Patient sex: F
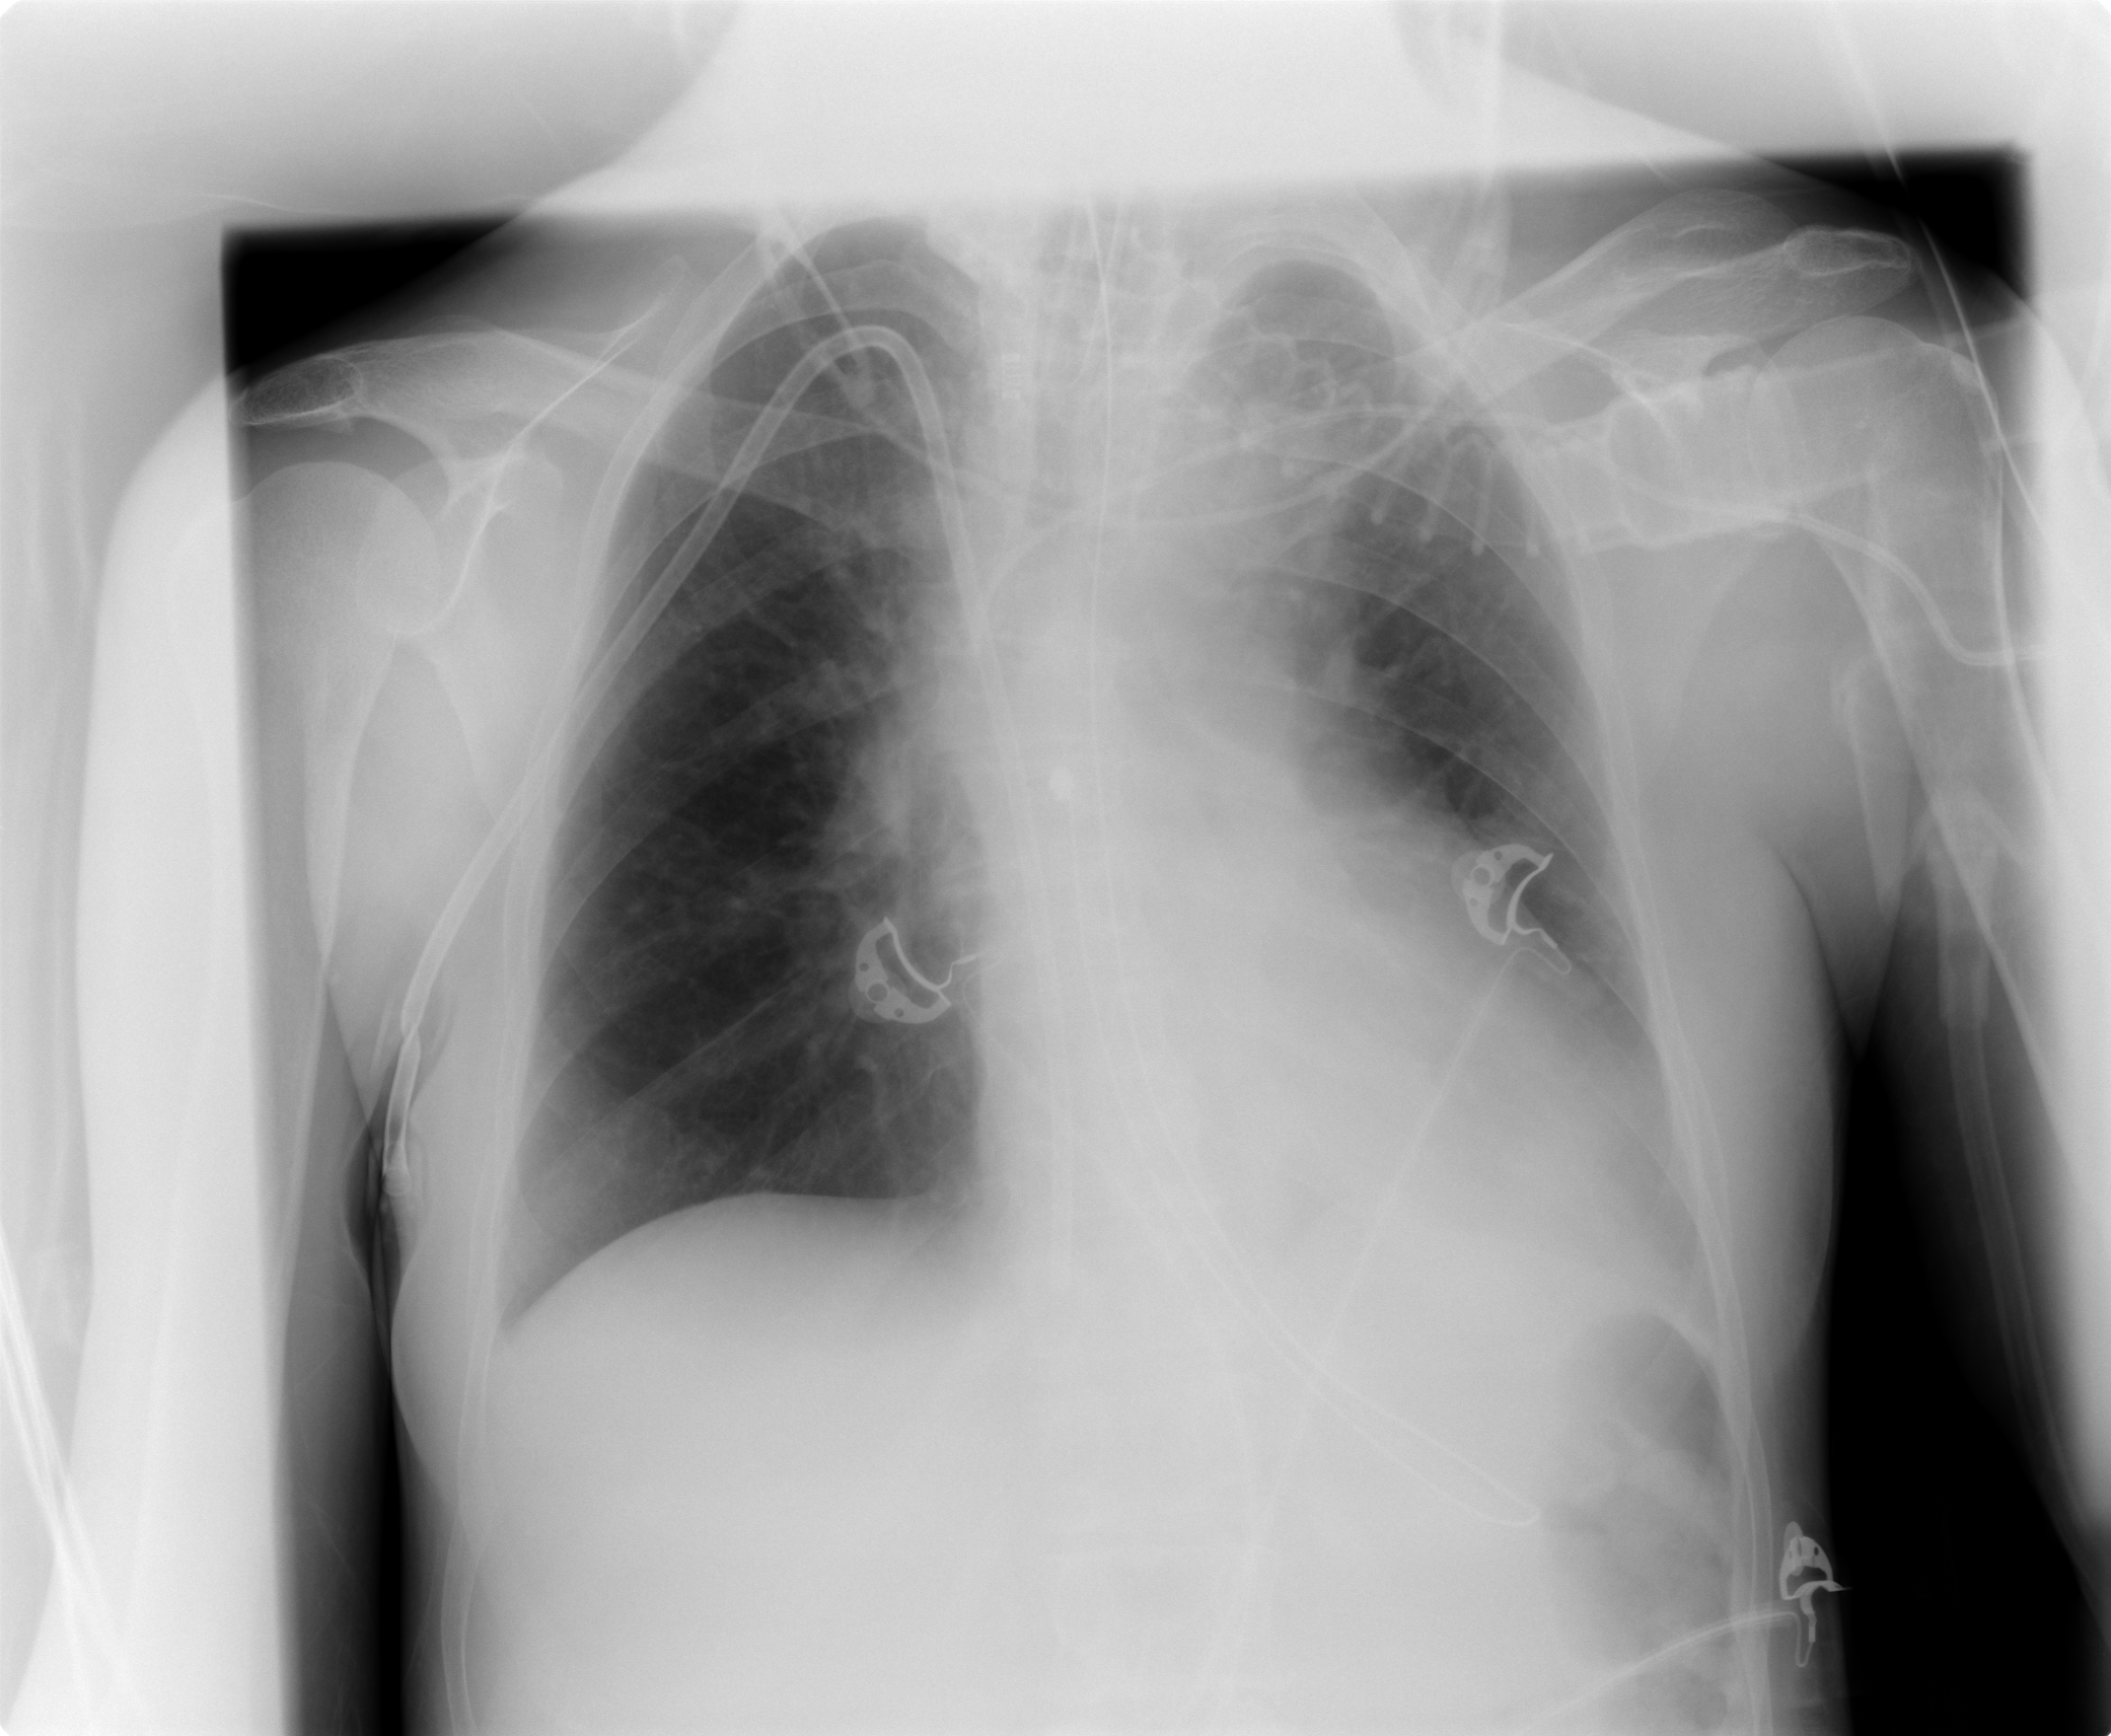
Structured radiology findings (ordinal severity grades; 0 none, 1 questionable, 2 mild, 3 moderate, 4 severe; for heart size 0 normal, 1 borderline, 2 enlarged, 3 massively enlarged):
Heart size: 1
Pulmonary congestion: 0
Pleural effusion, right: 0
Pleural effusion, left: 2
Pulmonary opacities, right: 0
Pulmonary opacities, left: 0
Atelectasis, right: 0
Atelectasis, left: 0